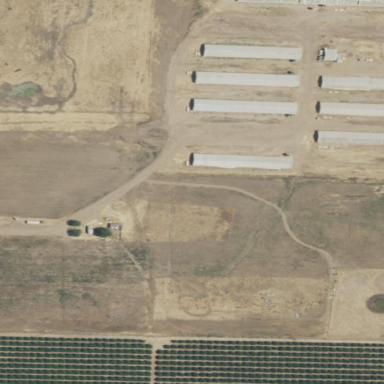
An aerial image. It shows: Farmyard area.